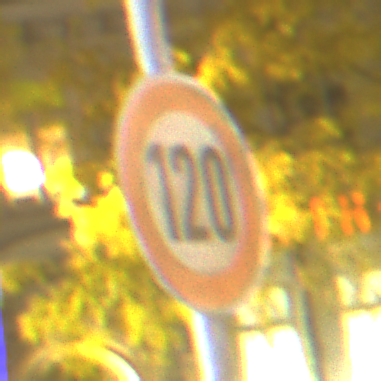
Verkehrszeichen: Geschwindigkeit120
Umgebung: Outdoor, Urban
Tageszeit: Night
Wetter: Clear
Licht: Artificial
Jahreszeit: NotSpecified
Kontrast: HighContrast